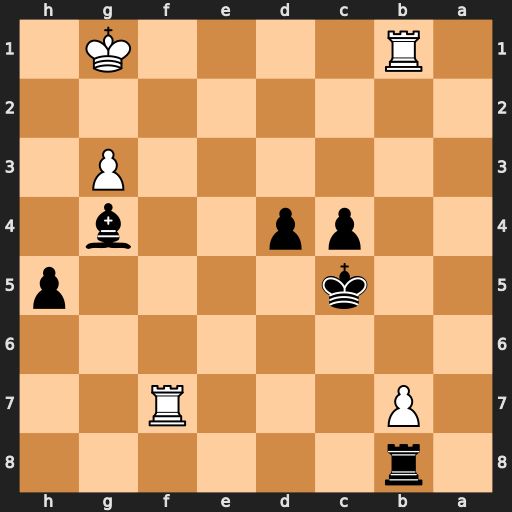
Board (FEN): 1r6/1P3R2/8/2k4p/2pp2b1/6P1/8/1R4K1
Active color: b
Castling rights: -
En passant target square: -
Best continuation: d3 Rc7+ Kd4 Rb4 Be6